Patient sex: M
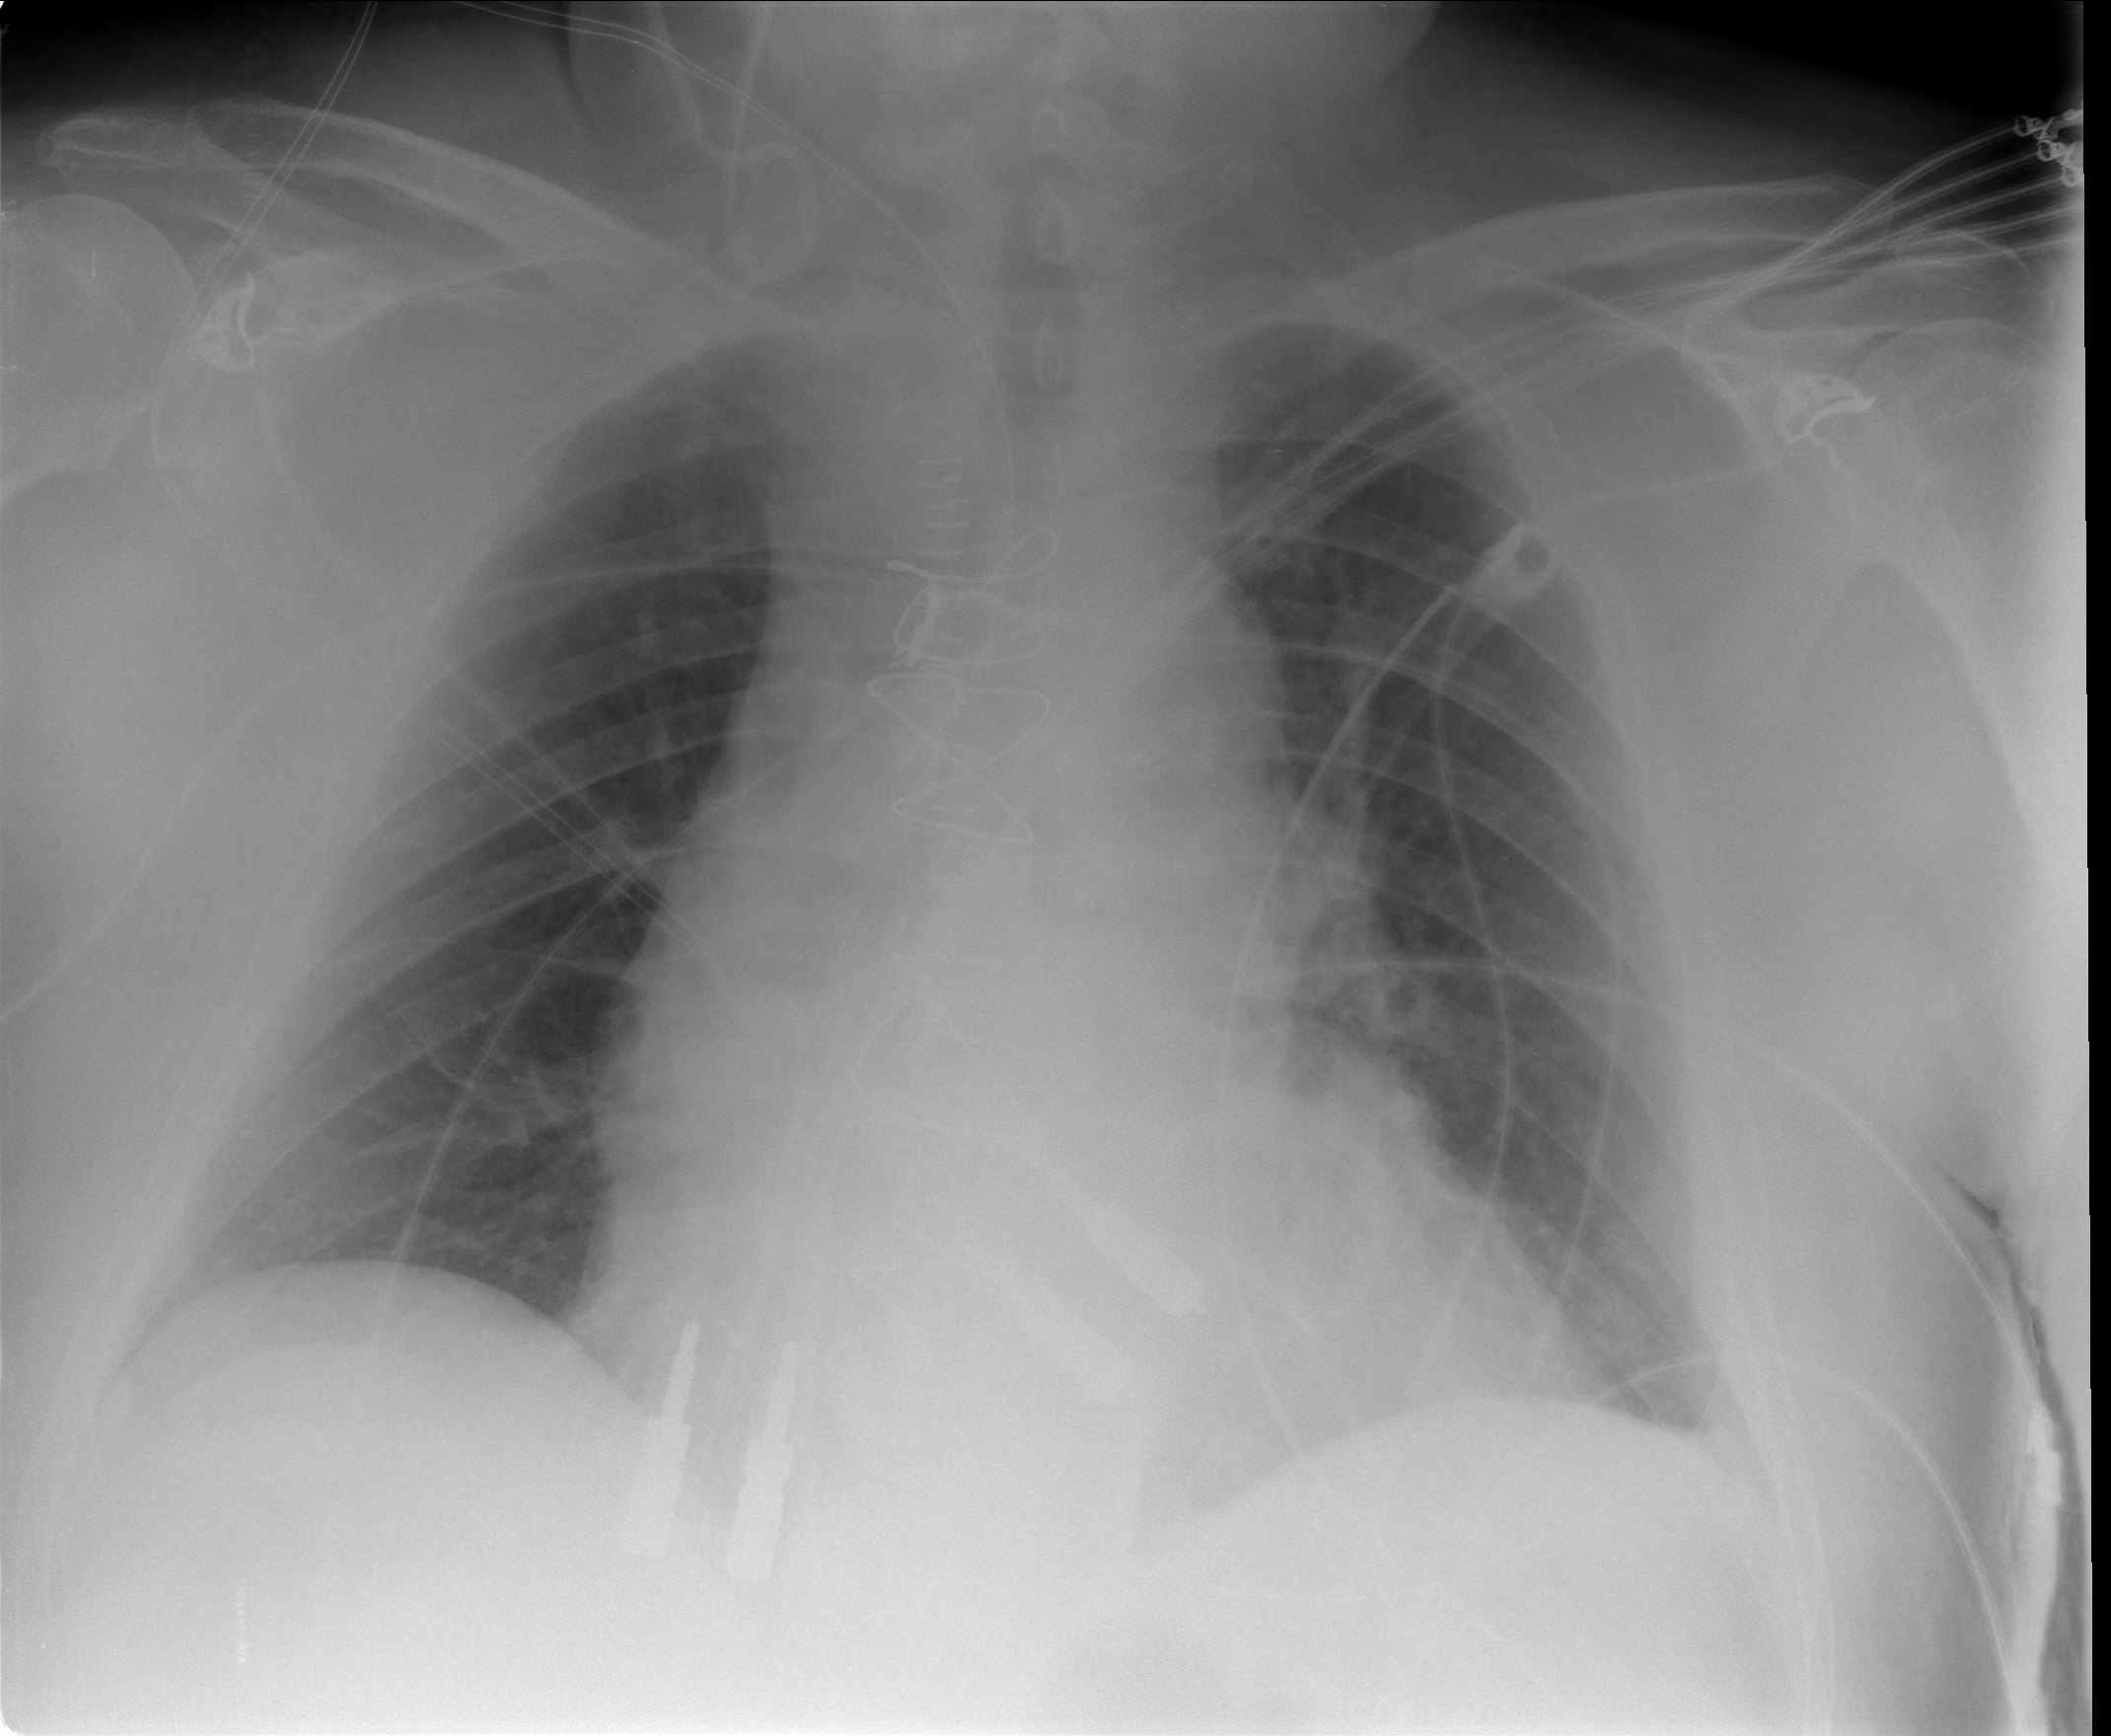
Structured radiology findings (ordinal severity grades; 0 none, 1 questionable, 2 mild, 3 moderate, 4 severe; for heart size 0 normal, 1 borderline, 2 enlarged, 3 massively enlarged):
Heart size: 2
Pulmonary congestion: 0
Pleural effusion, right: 0
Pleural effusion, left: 0
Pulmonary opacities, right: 0
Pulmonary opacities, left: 0
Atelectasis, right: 2
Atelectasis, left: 2